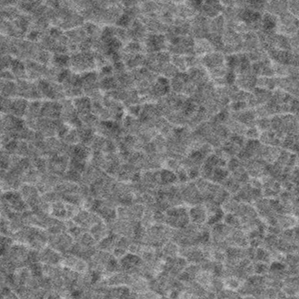
Label: frost